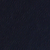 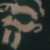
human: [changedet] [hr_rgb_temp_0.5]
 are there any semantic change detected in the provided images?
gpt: Some islands were built in the sea.